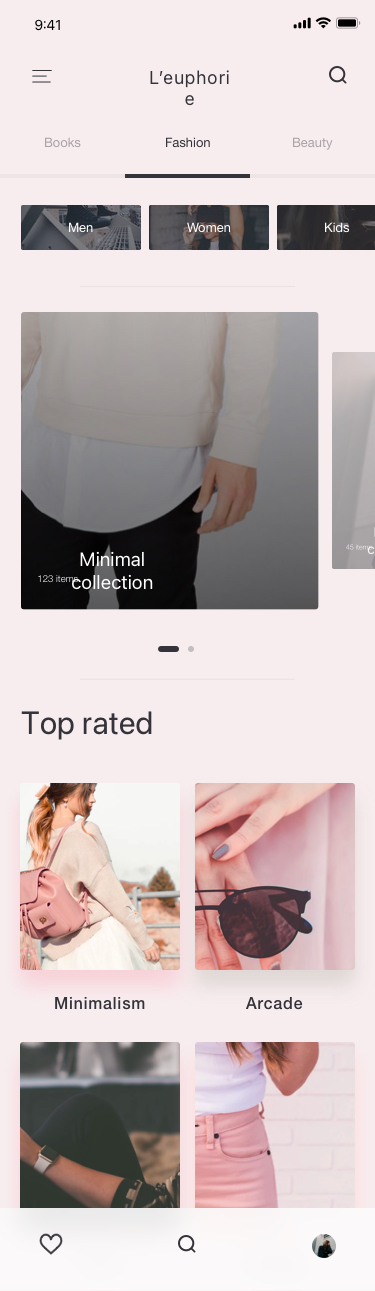
Text in this UI design:
Vinyl
Arcade
Vintage
Minimalism
Top rated
Minimal collection
45 items
Minimal collection
123 items
Women
Men
Kids
Beauty
Fashion
Books